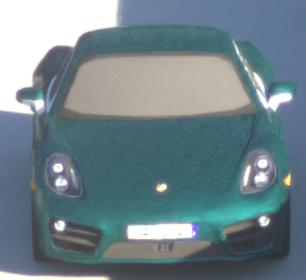
Make: Porsche
Model: Cayman
Detailed model: Cayman (981C)
Model produced from: 2013/03
Model produced until: 2014/04
Doors: 2
Color: blue
Road condition: dry road
Daytime: sunrise or sunset
Contrast: medium contrast